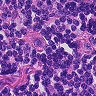
Metastatic tissue present: yes